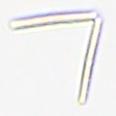
Label: Thalassionema